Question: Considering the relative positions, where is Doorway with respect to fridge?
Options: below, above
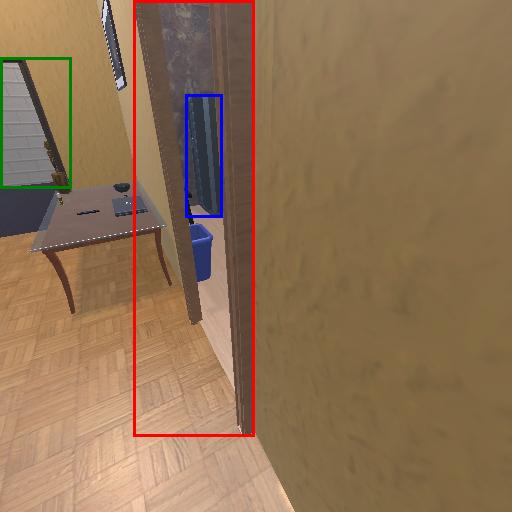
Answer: below